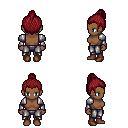
a pixel art fantasy rpg character, female body template, human, dark skin, steel arm armor, metal pants, brunette short topknot hairstyle, brown shoes, four views (front, back, left, right), 2x2 character sprite sheet, small pixel art, hard edges, no anti-aliasing